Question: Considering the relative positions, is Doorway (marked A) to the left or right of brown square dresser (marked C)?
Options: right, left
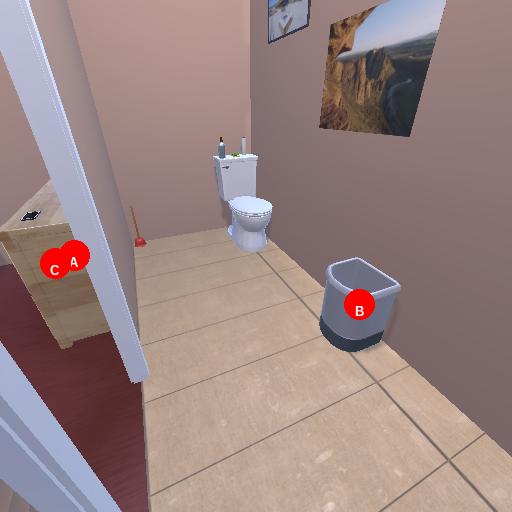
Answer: right